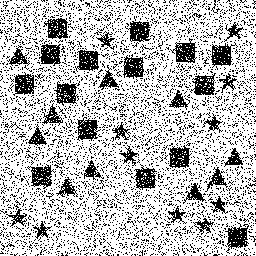
Squares: 15
Triangles: 10
Stars: 11
Total shapes: 36